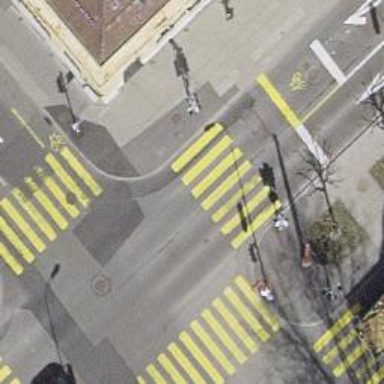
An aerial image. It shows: Crossing on the footway with traffic signals.